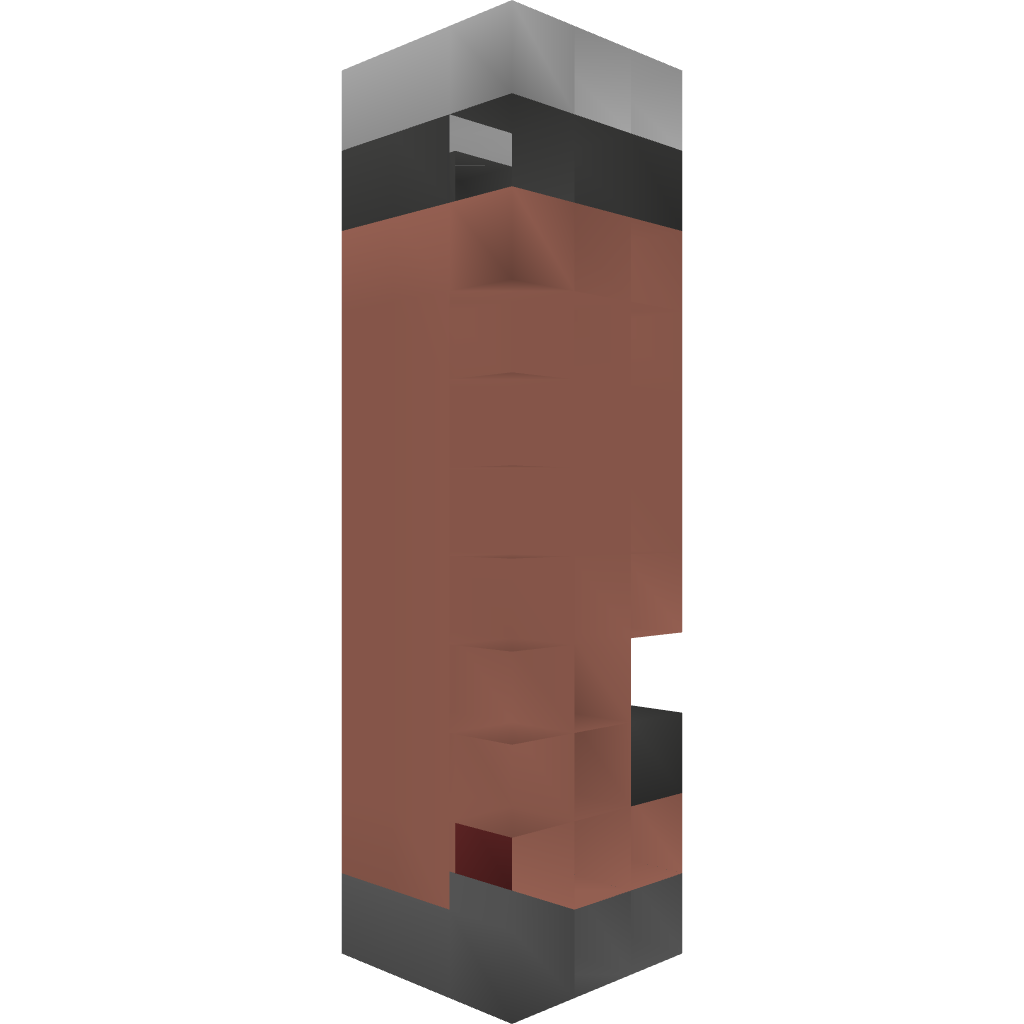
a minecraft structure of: House Chimney